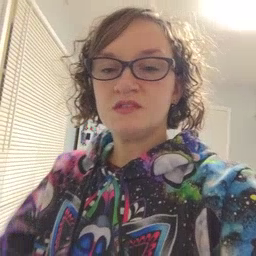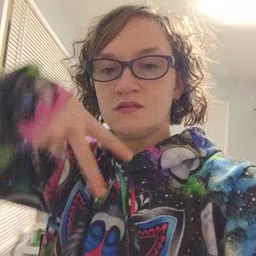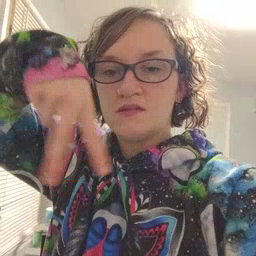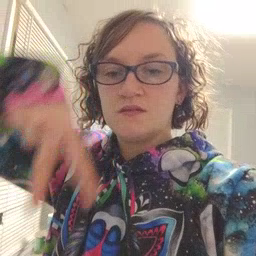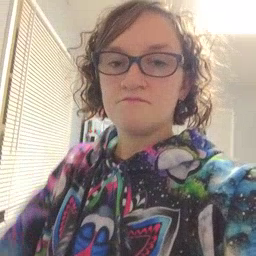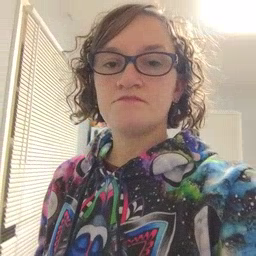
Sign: dance